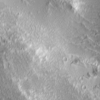
Label: not_dusty